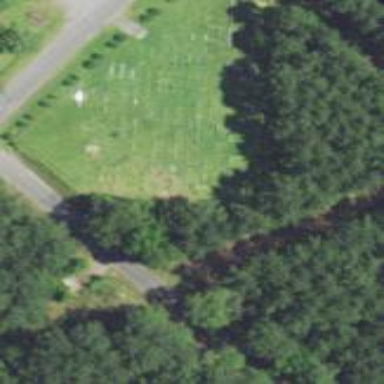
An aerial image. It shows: Fence surrounding graveyard.